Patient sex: F
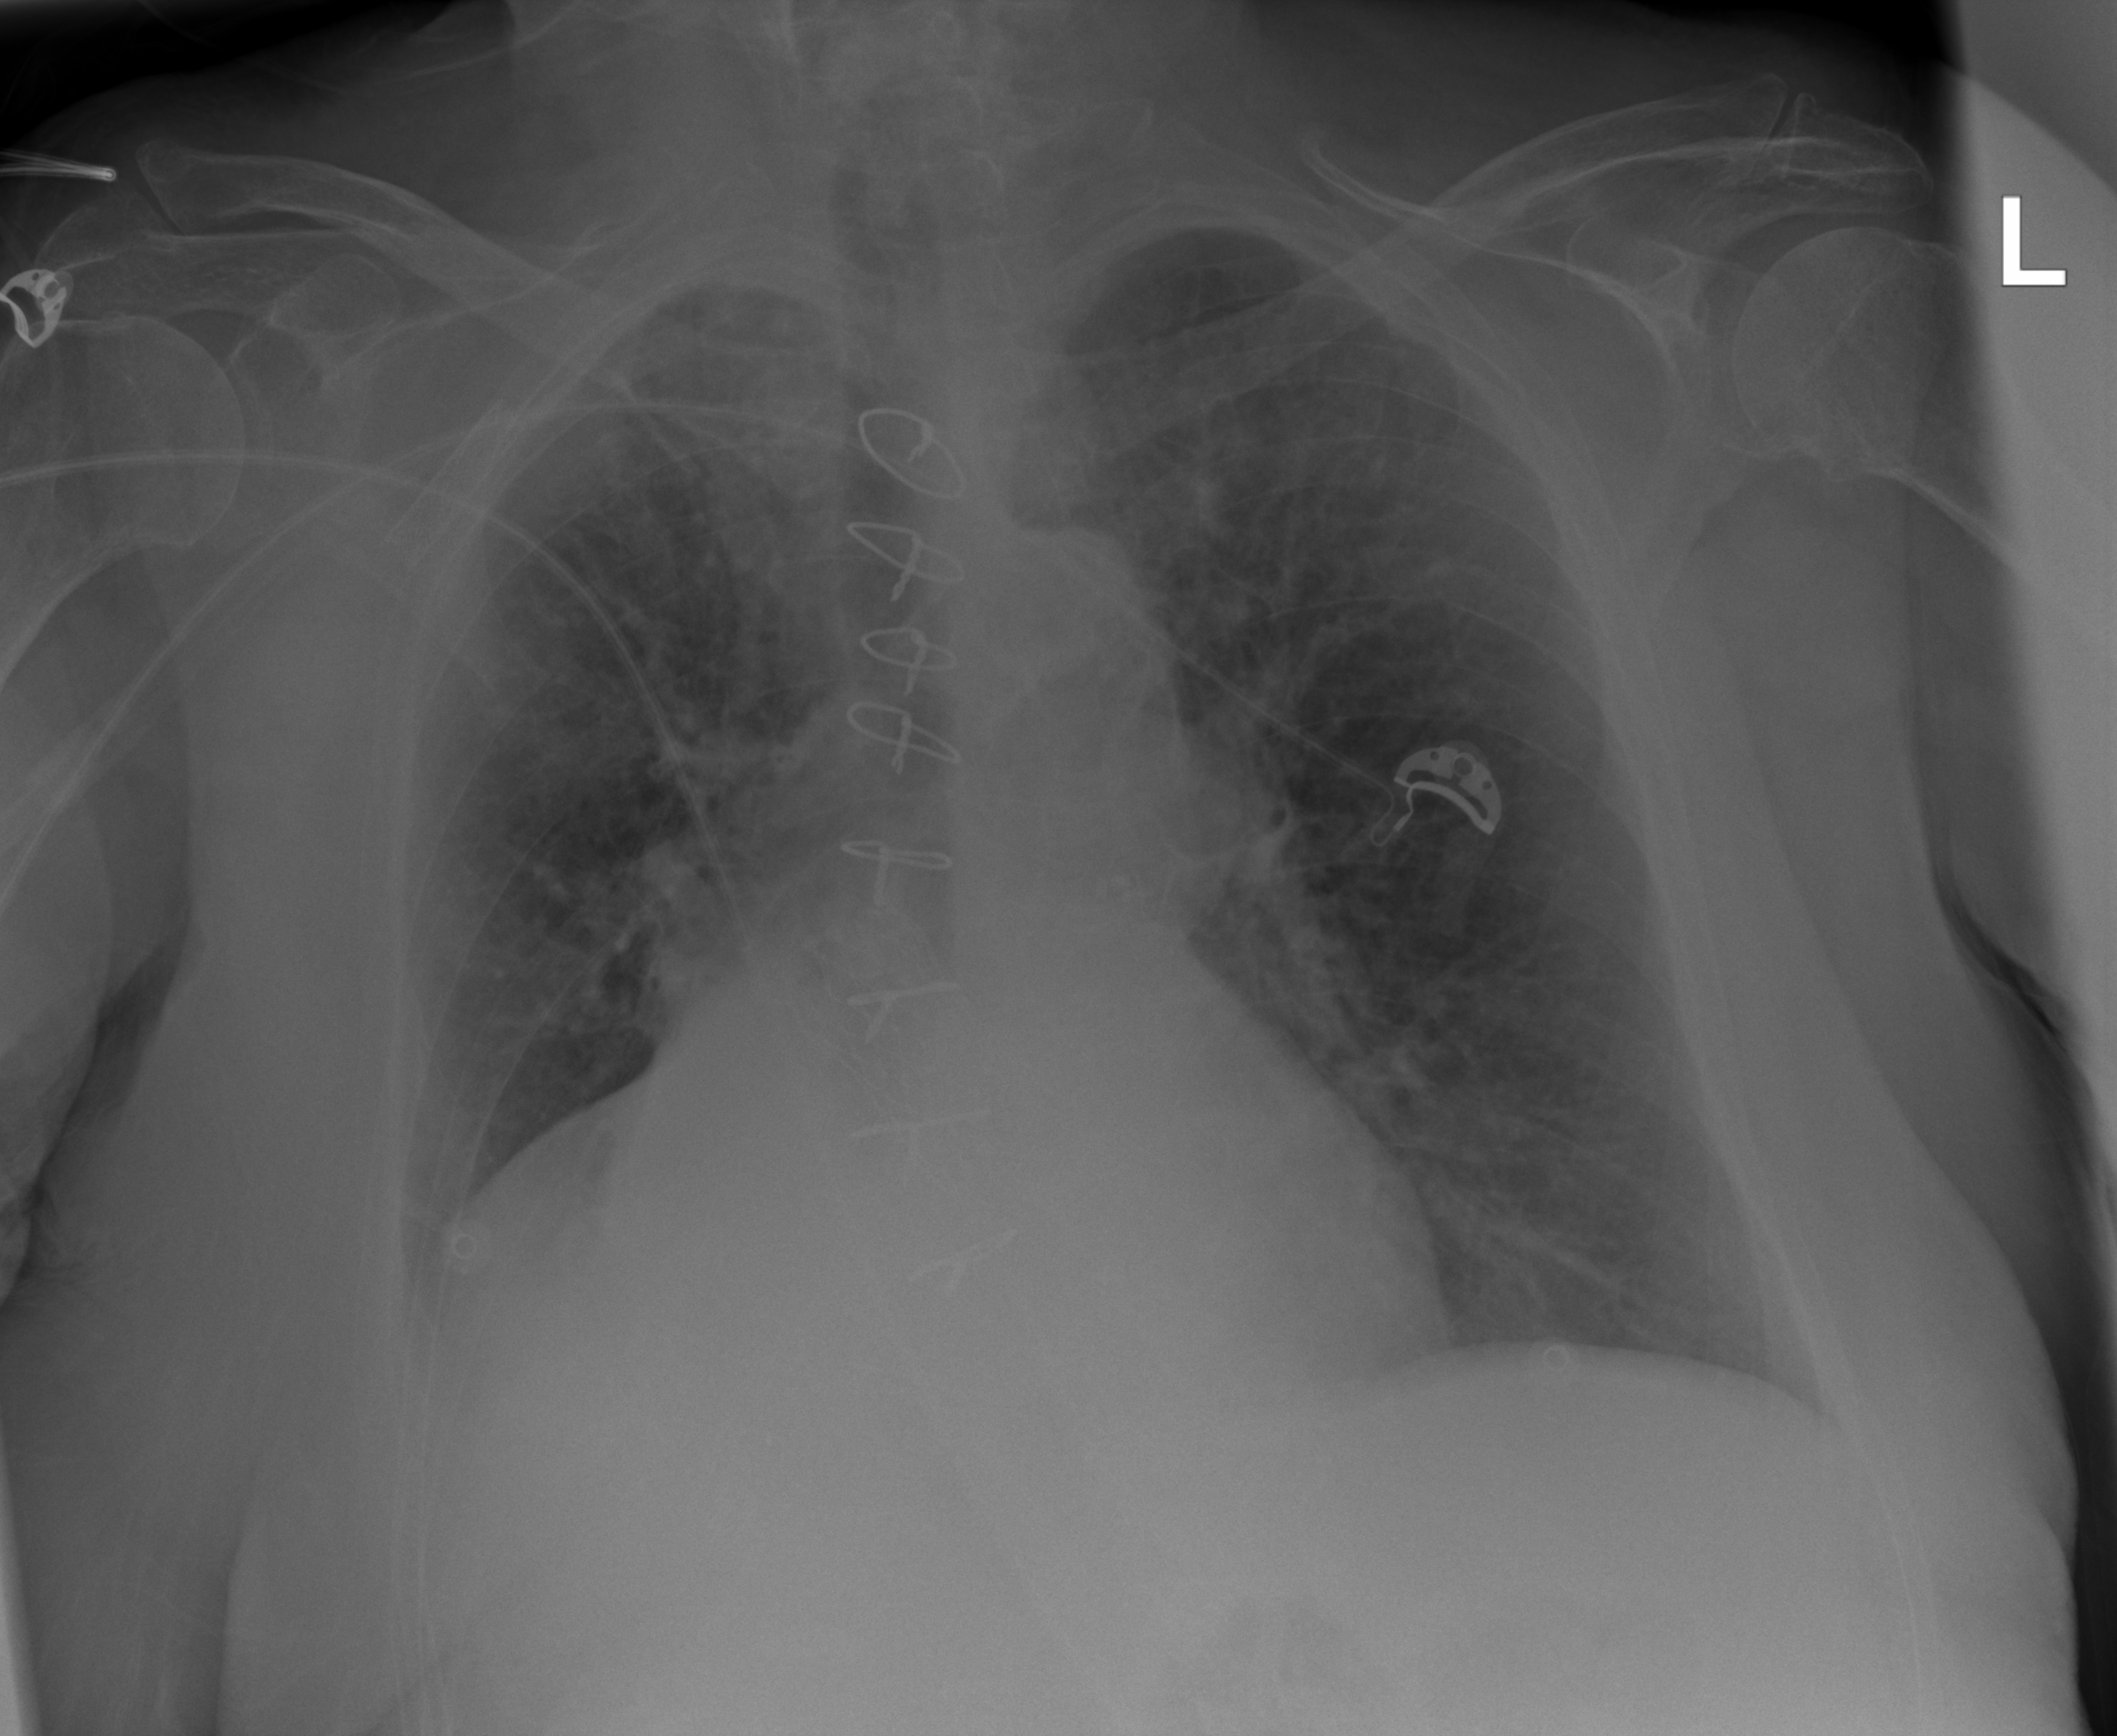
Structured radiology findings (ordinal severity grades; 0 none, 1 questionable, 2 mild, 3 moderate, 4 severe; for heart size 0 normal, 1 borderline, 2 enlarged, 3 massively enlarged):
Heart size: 2
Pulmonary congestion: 3
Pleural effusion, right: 2
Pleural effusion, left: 0
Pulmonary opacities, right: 3
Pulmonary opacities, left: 2
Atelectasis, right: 3
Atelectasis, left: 3